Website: macys
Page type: payment
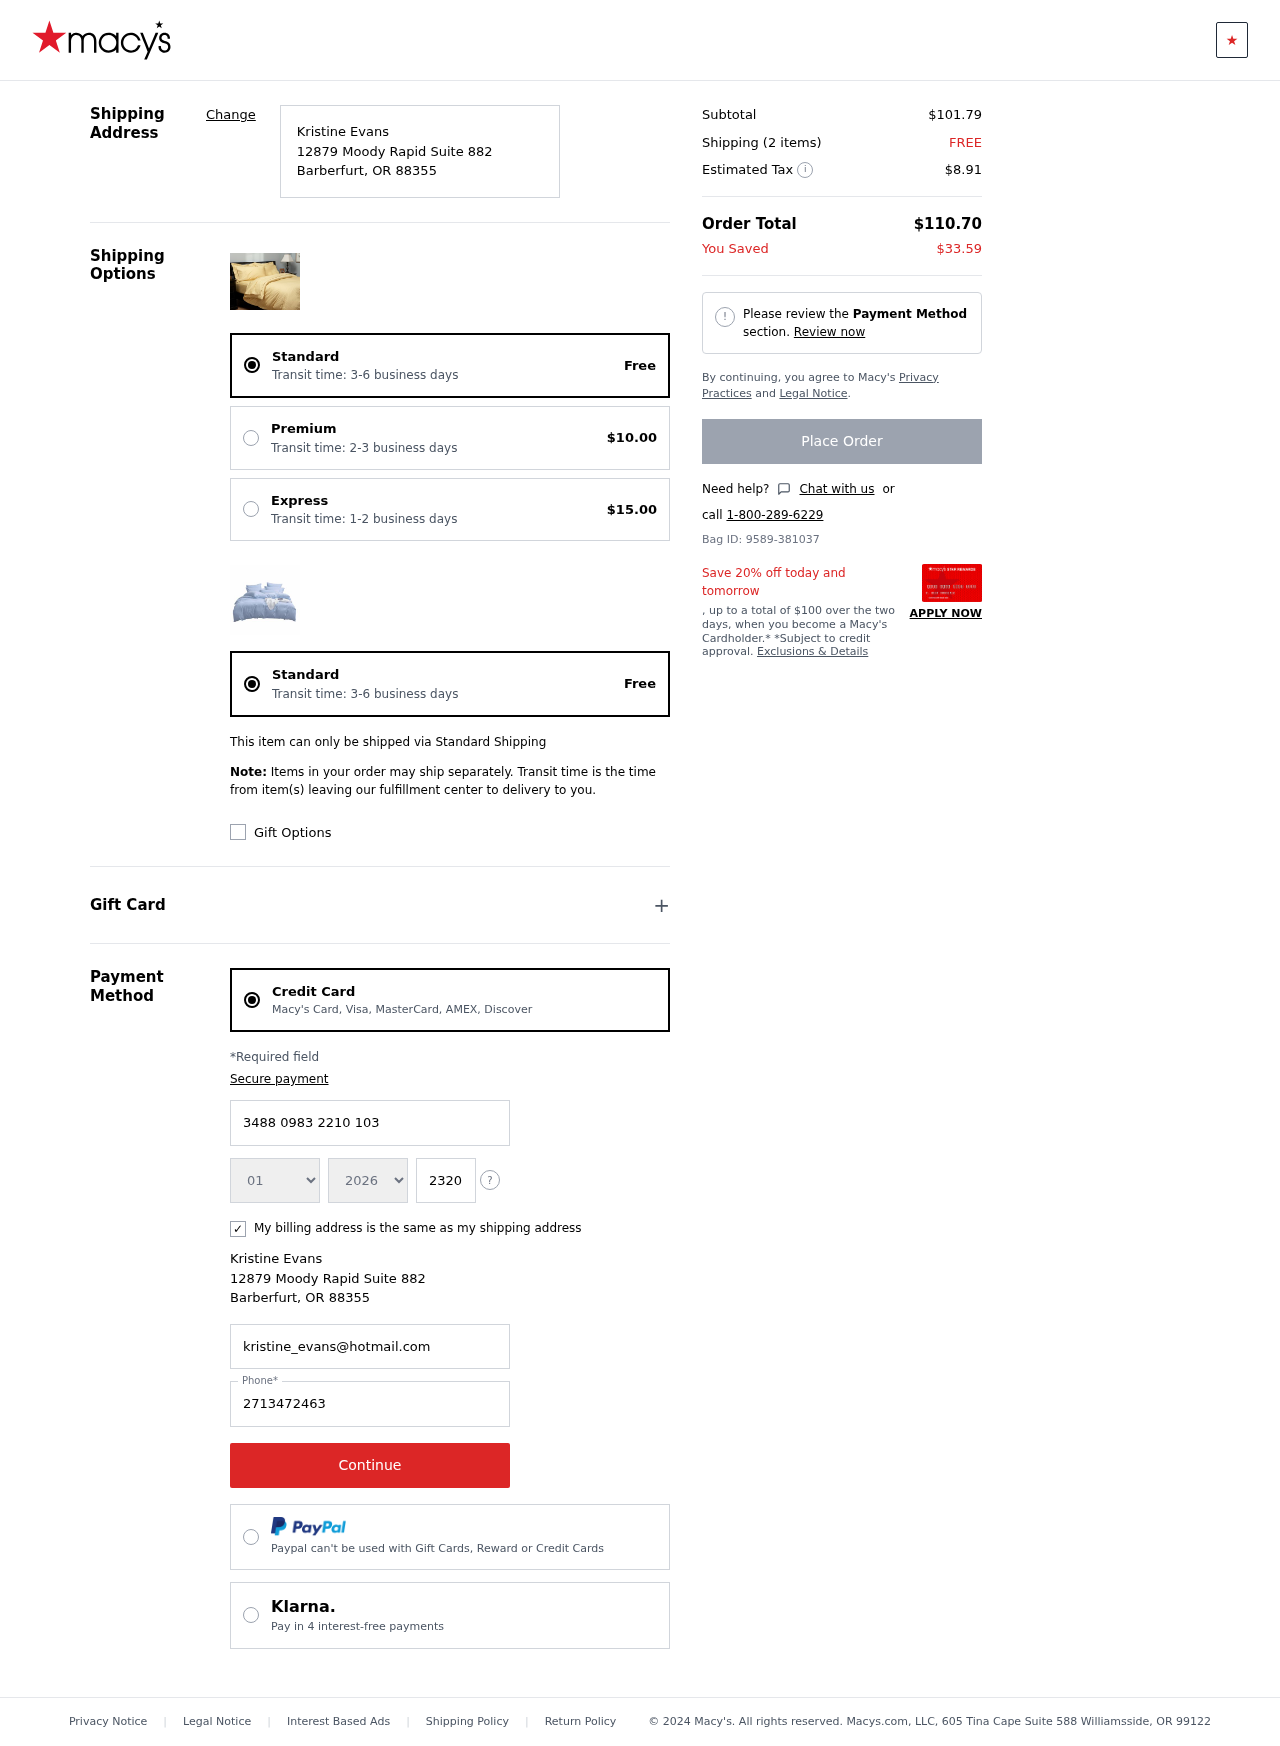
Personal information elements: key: PII_CARD_CVV
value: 2320
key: PII_CARD_EXPIRY_MONTH
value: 01
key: PII_CARD_EXPIRY_YEAR
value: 26
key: PII_CARD_NUMBER
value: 3488 0983 2210 103
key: PII_CITY
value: Barberfurt
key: PII_EMAIL
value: kristine_evans@hotmail.com
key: PII_FULLNAME
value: Kristine Evans
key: PII_PHONE
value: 2713472463
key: PII_POSTCODE
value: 88355
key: PII_STATE_ABBR
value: OR
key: PII_STREET
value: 12879 Moody Rapid Suite 882
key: PII_FULLNAME2
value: Kristine Evans
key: PII_CITY2
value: Barberfurt
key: PII_STATE_ABBR2
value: OR
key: PII_POSTCODE_FULL
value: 88355
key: PII_POSTCODE_NUMERIC
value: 88355
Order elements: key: ORDER_DELIVERY_DATE
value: Transit time: 3-6 business days
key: ORDER_SHIPPING_STANDARD
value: Free
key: ORDER_SHIPPING_PREMIUM
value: $10.00
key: ORDER_SHIPPING_EXPRESS
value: $15.00
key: ORDER_DELIVERY_DATE2
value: Transit time: 3-6 business days
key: ORDER_SHIPPING_STANDARD2
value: Free
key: ORDER_SUBTOTAL
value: $101.79
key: ORDER_NUM_ITEMS
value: Shipping (2 items)
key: ORDER_SHIPPING_COST
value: FREE
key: ORDER_TAX
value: $8.91
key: ORDER_TOTAL
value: $110.70
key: ORDER_SAVINGS
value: $33.59
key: ORDER_ID
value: Bag ID: 9589-381037